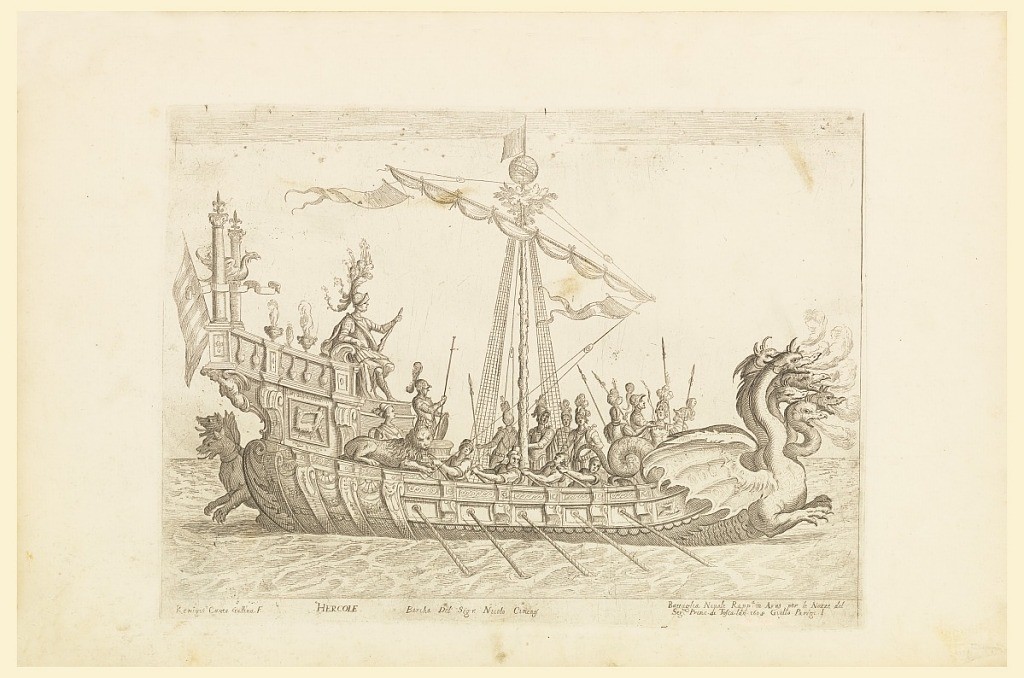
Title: Hercole barca del Sig. Nicolo Cimenes, from Vessels of the Argonauts for the wedding celebration of Cosimo de' Medici in 1608, plate 19
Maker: Remigio Cantagallina, Italian, ca. 1582–1656
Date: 1608
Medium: Etching on laid paper
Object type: Print
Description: Profile of a ship decorated with ornamental banding, moving left to right.  The figurehead decorated with the Hydra and the stern decorated with Cerberus.   Soldiers stand on the deck of the ship and Heracles sits towards the right. Emphemera from the wedding festivities at the marriage of Cosimo de' Medici and Maria Magdalena of Austria in 1608.